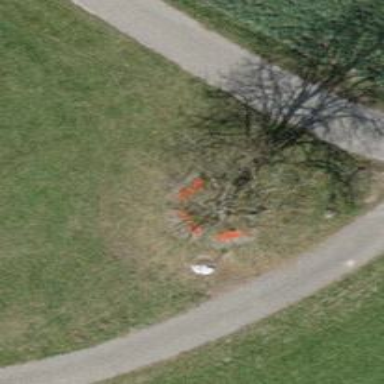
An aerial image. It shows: Red bench.